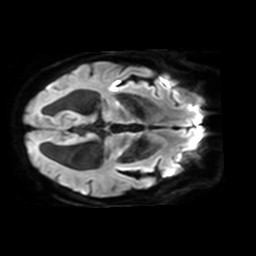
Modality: TRACE
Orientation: axial
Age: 72
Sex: male
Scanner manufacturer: philips
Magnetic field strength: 3 T
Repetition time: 3.588 s
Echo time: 0.076 s